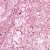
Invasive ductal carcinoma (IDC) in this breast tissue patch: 0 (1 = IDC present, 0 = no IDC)